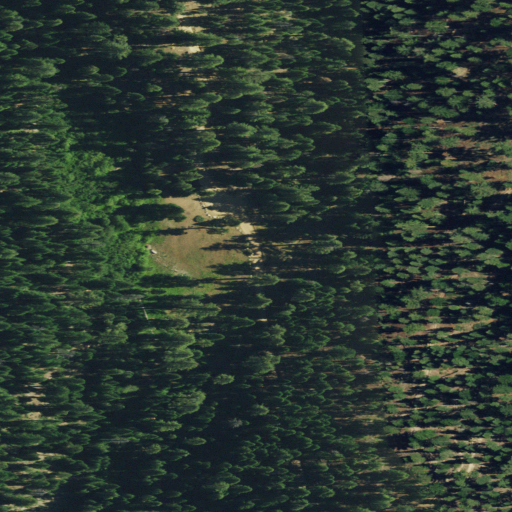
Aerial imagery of plain(s) in California named Rhinehart Meadow containing evergreen forest and shrub